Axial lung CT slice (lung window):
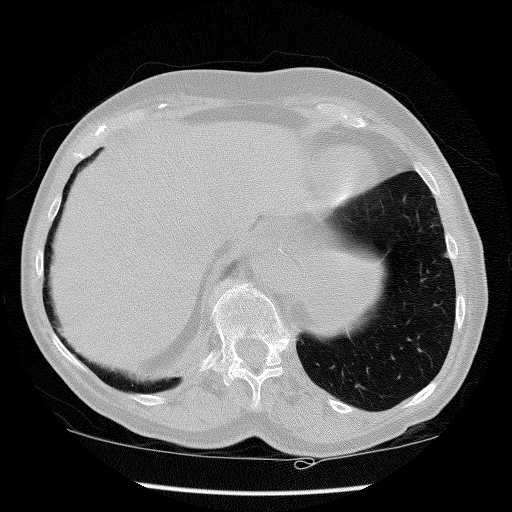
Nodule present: no